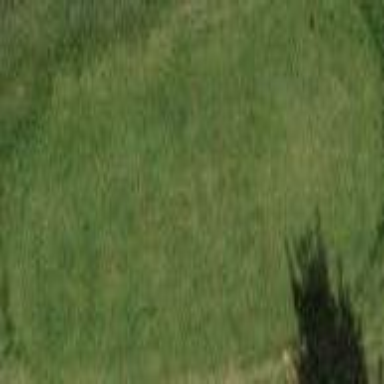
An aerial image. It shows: Golf tee area covered with grass.